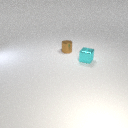
small brown metal cylinder behind small cyan metal cube